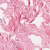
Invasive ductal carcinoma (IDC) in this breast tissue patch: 0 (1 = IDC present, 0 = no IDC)